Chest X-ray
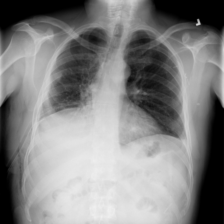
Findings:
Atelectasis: negative
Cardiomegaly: negative
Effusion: negative
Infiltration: negative
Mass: negative
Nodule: negative
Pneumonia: negative
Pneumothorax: positive
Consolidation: negative
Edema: negative
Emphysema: negative
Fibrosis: negative
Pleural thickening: negative
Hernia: negative